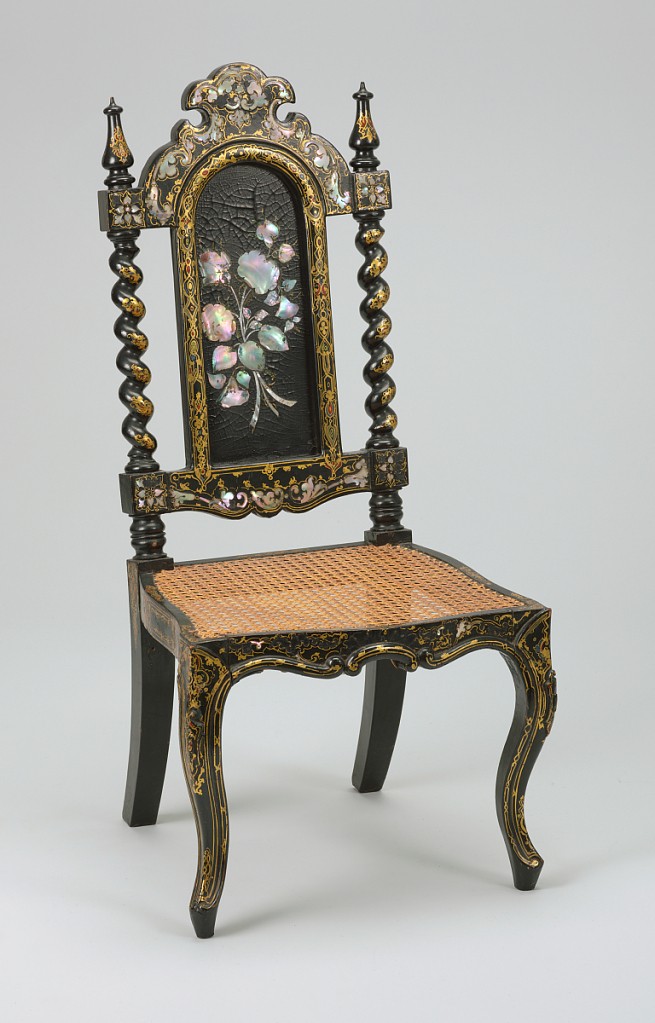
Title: Side chair
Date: mid-19th century
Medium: Papier-mâché, mother of pearl, caning, wood
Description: Shaped rectangular back with an arched splat inlaid with a flower-filled basket between barley-twist turned stiles headed by finials and a serpentine caned seat, on cabriole legs with scroll feet.